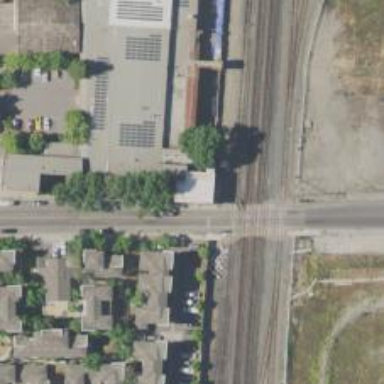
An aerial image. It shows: Railway siding for service.